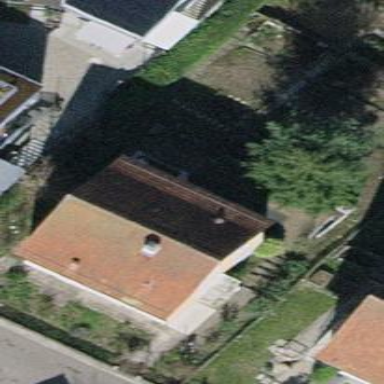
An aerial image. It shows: Building with tiled roof.